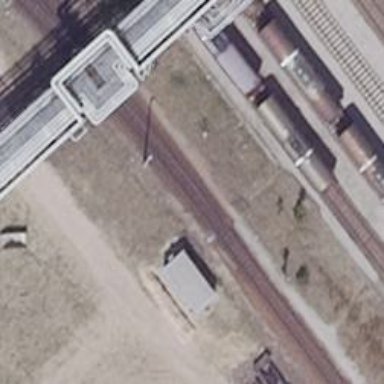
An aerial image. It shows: Railway switch.